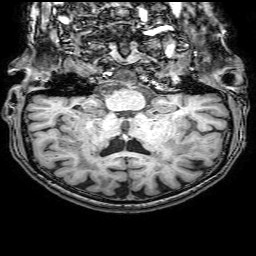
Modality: T1w
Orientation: sagittal
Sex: female
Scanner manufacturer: philips
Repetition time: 0.008191 s
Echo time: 0.00375 s